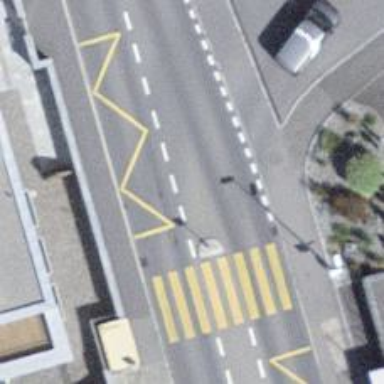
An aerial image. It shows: Bus stop with designated public transport stop position.